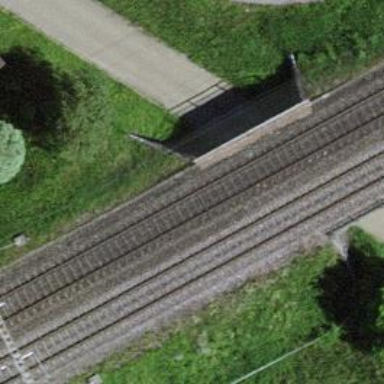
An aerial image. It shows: Bridge with single railway track electrified by contact line.